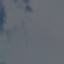
Land use / land cover: SeaLake